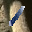
Label: 1